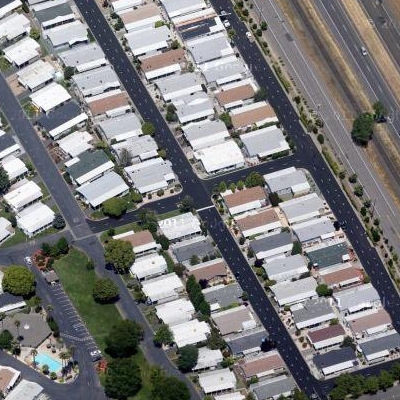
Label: fResident